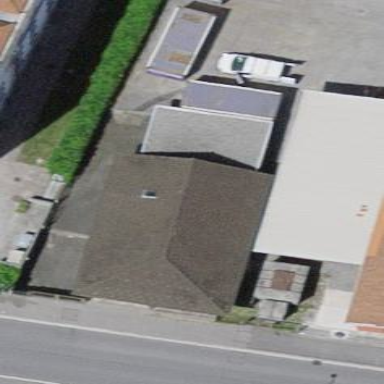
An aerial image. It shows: Commercial building.